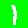
Digit: 1